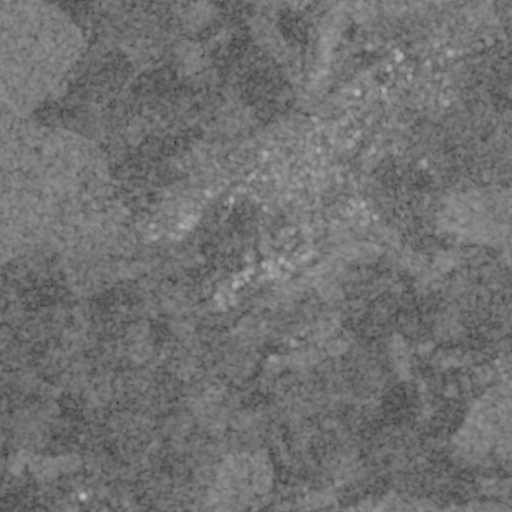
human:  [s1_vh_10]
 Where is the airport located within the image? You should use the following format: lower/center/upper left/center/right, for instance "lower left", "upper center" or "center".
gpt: The airport is located in the lower left of the image.
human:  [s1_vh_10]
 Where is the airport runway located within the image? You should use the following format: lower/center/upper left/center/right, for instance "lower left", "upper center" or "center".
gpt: The airport runway is located in the lower left of the image.
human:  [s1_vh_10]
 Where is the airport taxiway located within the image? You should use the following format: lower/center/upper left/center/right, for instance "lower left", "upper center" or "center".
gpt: The airport taxiway is located in the lower left of the image.
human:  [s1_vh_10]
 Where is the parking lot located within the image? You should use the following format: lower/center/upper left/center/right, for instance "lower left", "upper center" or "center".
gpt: There is no parking lot in the image.

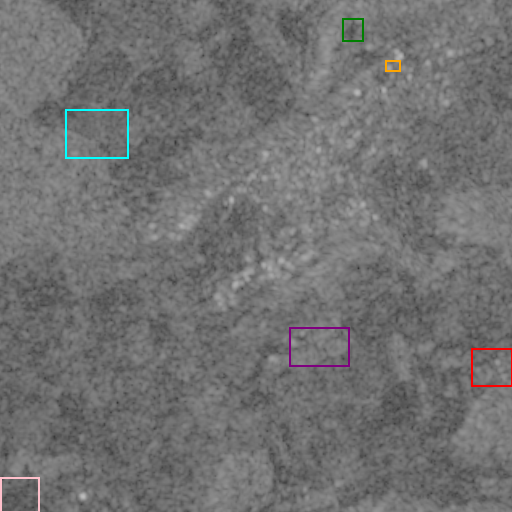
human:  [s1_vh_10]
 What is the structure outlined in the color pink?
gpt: The structure outlined in pink is an airport.
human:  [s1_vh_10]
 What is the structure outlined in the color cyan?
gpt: The structure outlined in cyan is a crop field.
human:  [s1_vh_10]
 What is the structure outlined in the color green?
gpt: The structure outlined in green is a park.
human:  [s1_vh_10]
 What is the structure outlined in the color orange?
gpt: The structure outlined in orange is a parking lot.
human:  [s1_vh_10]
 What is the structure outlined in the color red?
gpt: The structure outlined in red is a power substation.
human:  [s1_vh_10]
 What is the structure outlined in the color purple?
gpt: The structure outlined in purple is a quarry.
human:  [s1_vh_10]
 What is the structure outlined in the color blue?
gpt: There is no blue outline.